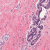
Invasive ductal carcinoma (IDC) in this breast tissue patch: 0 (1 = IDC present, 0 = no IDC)